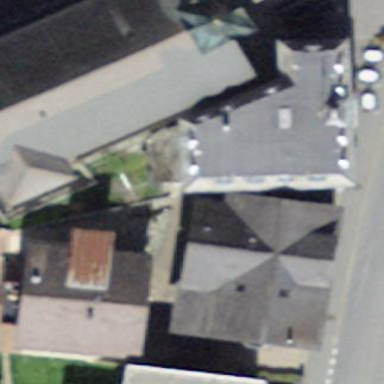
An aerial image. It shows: Hotel building with mansard roof.